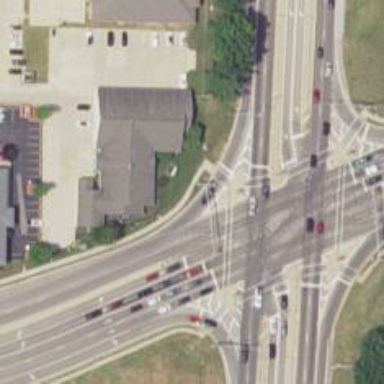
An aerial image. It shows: Footway located on traffic island.